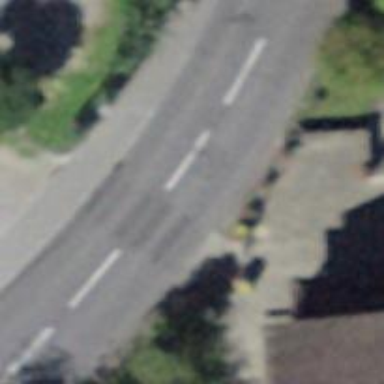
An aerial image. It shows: Unmarked road crossing.